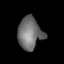
Tissue: lung
Cell type: Smooth muscle cells
Senescence score: 0.6297
Nuclear area (px): 751
Mean DAPI intensity: 111.483